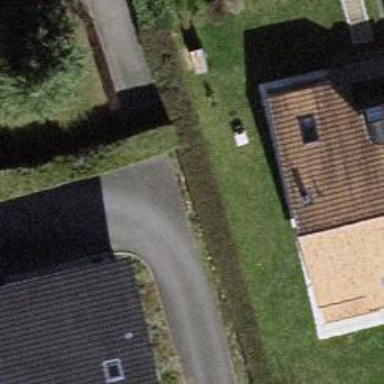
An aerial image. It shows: Hedge acting as barrier.